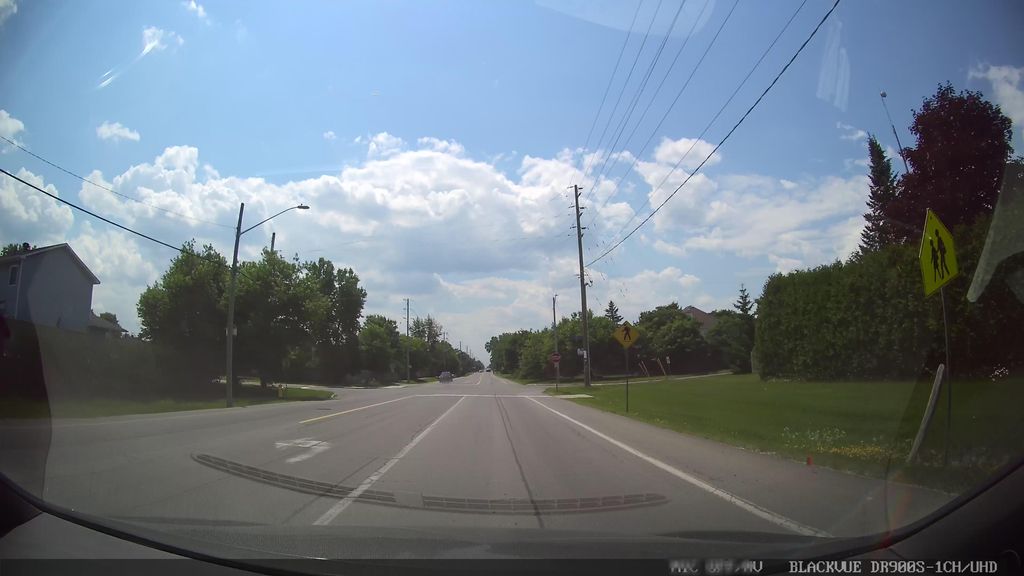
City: ottawa-gatineau